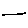
Label: line